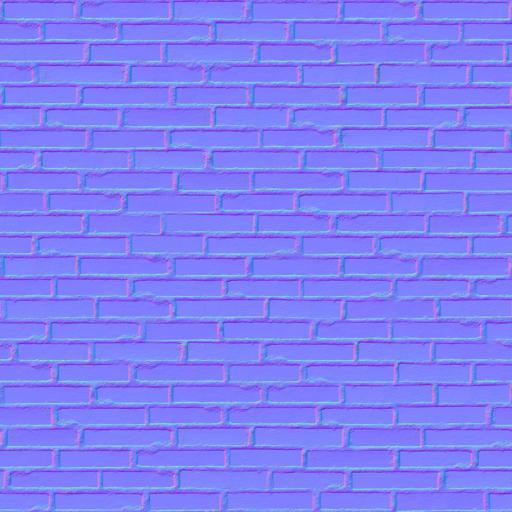
bricks yellow